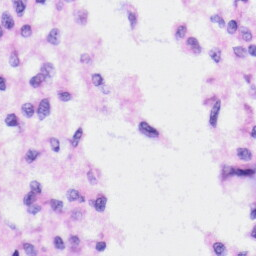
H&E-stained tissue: Liver